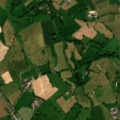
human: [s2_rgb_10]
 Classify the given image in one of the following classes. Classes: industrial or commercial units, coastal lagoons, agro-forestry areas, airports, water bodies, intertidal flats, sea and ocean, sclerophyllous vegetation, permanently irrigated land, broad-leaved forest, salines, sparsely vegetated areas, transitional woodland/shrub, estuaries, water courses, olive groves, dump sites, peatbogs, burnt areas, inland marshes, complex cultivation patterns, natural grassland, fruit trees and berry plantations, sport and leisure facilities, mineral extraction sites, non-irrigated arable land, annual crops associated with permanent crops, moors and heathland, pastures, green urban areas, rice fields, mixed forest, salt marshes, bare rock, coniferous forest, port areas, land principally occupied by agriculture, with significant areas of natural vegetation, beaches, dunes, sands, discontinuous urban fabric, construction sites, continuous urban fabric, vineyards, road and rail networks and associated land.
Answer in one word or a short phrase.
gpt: discontinuous urban fabric, pastures, complex cultivation patterns, land principally occupied by agriculture, with significant areas of natural vegetation